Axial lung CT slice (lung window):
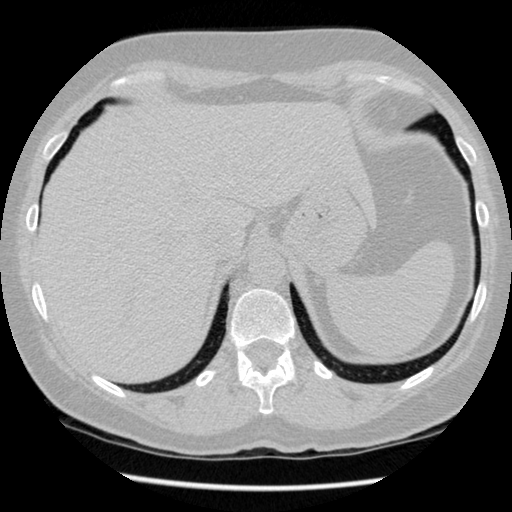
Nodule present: no